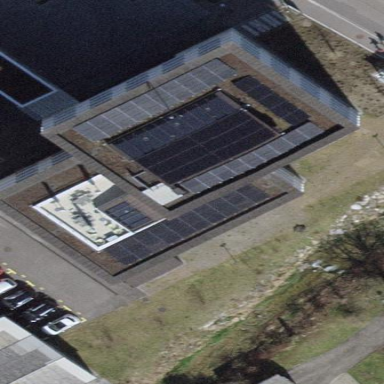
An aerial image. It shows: Public townhall with flat roof shape.